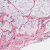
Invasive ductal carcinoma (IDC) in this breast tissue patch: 1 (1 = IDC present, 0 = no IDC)